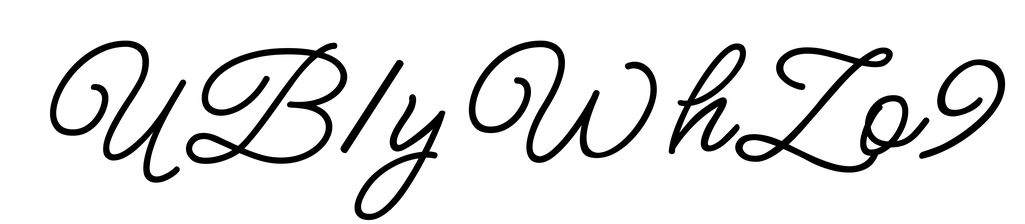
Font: MeowScript-Regular